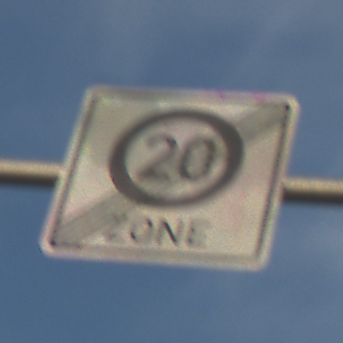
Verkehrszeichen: EndeZone20
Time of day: SunriseSunset
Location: Outdoor (Nature)
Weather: PartlyCloudy
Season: NotSpecified
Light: Natural